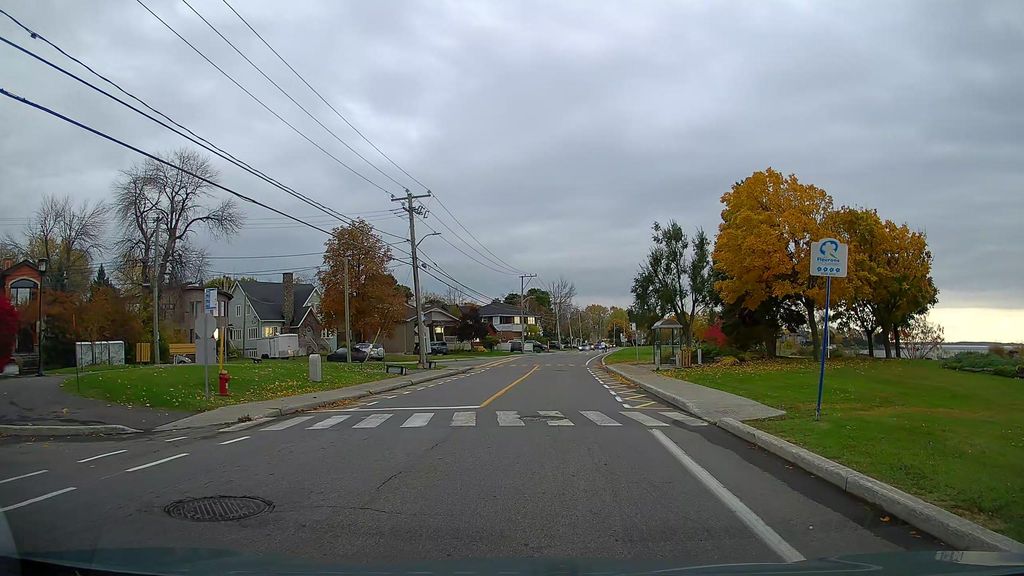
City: montreal